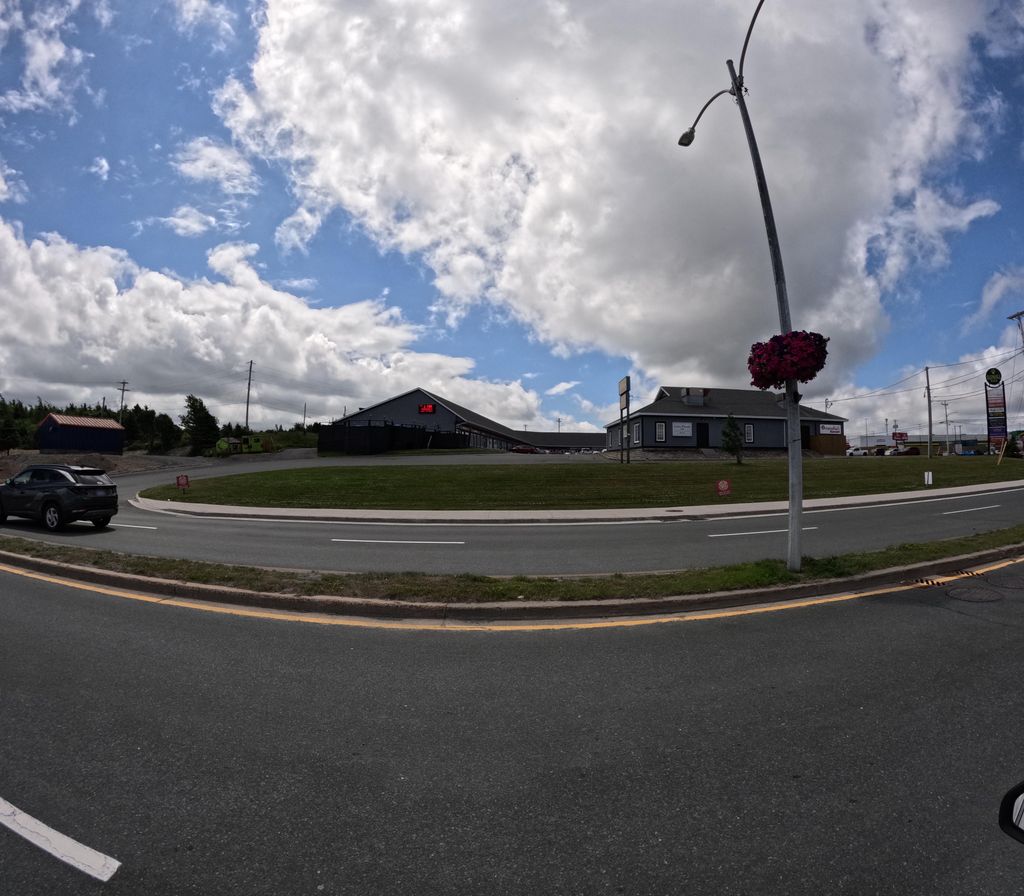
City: st_johns